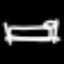
Label: bed